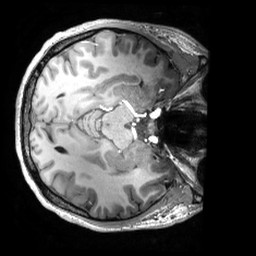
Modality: T1w
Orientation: axial
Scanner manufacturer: philips
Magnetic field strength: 7 T
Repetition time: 0.008 s
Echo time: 0.001974 s